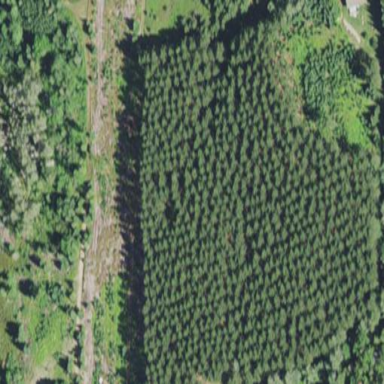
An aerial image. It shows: Evergreen needle-leaved forest with plantation.